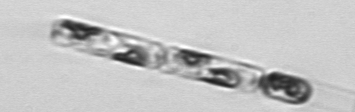
Label: Guinardia_delicatula_TAG_internal_parasite